Interaction volume radius: 10 \u00c5
Interaction volume height: 10 \u00c5
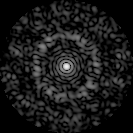
Disorder parameter: 0.8026